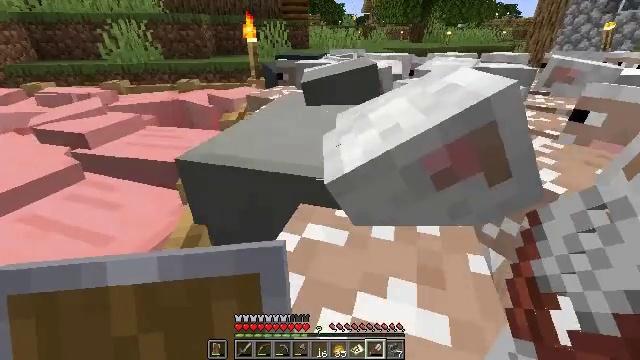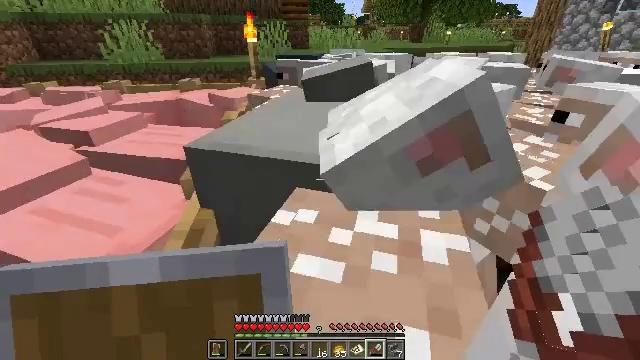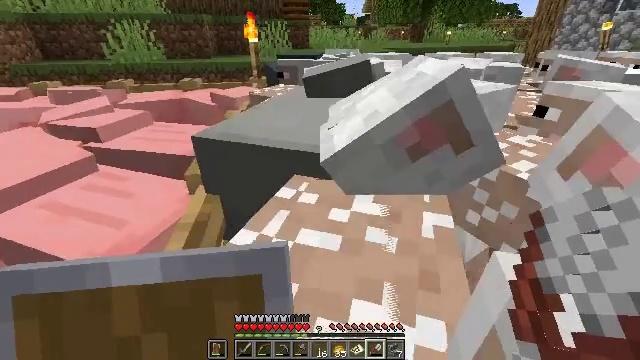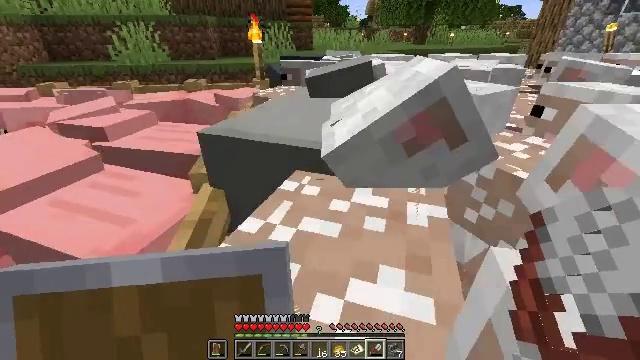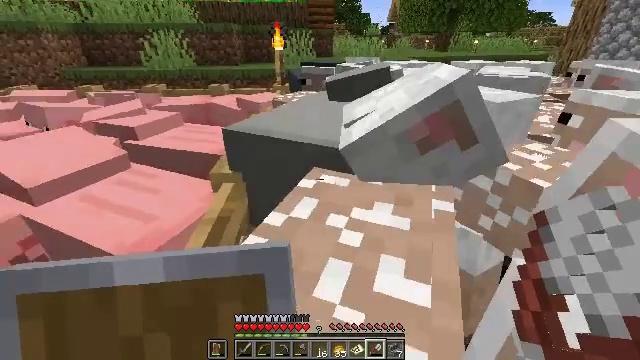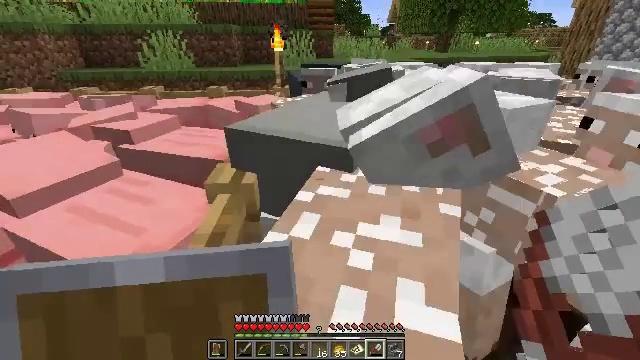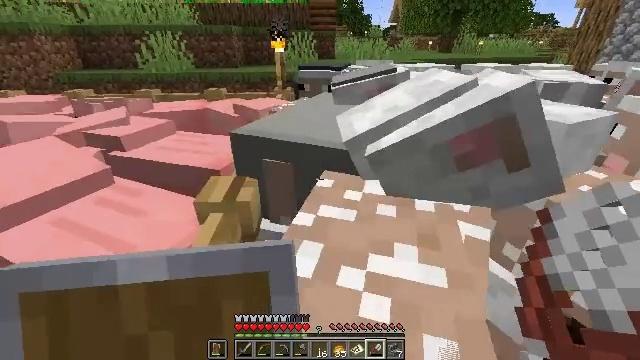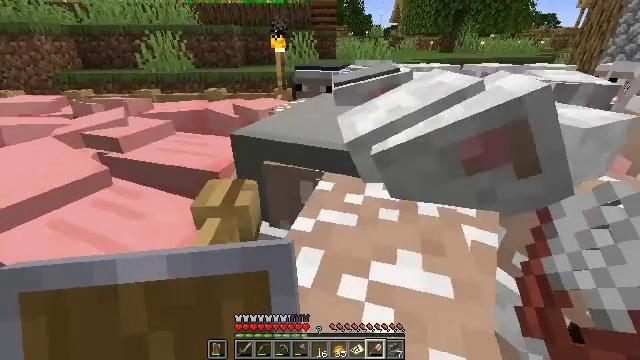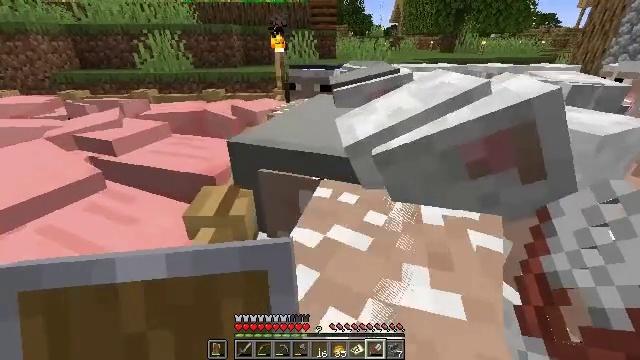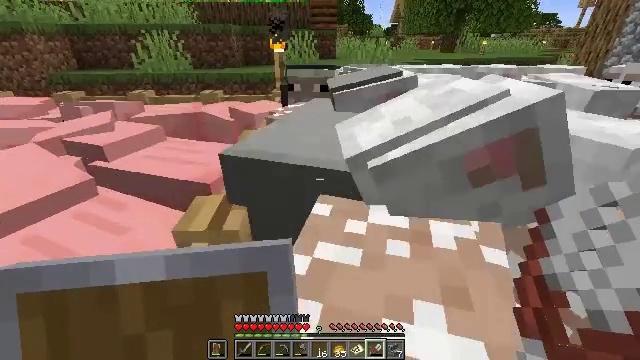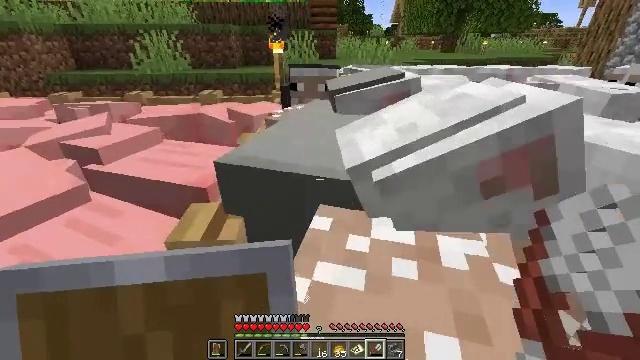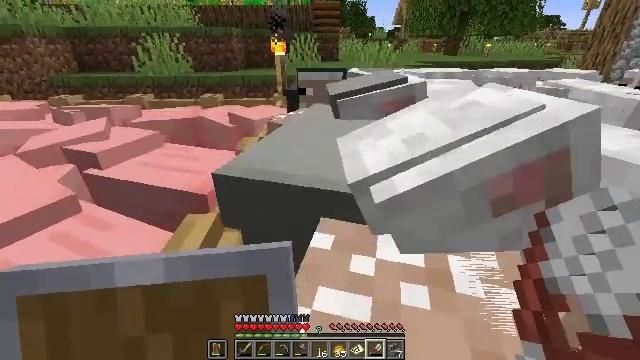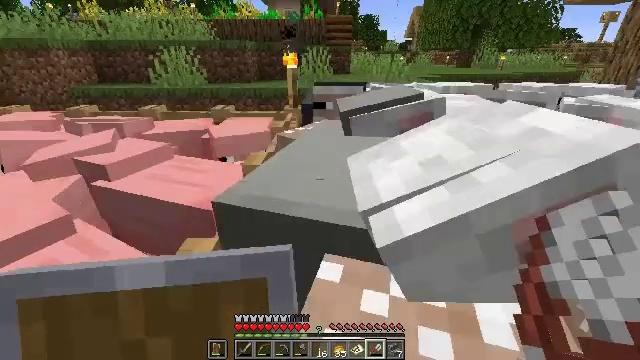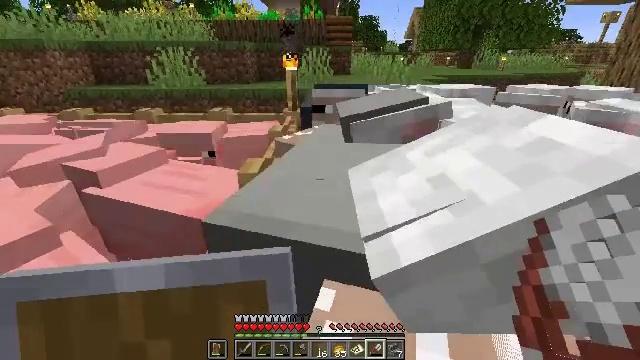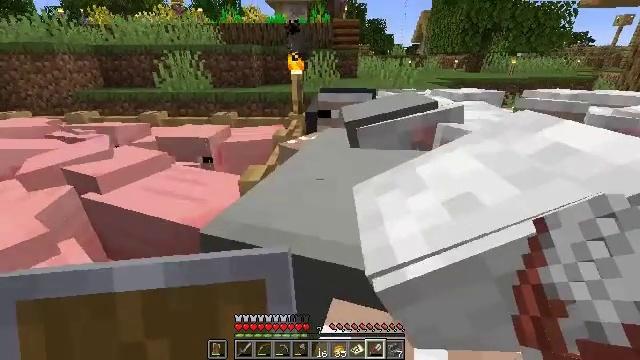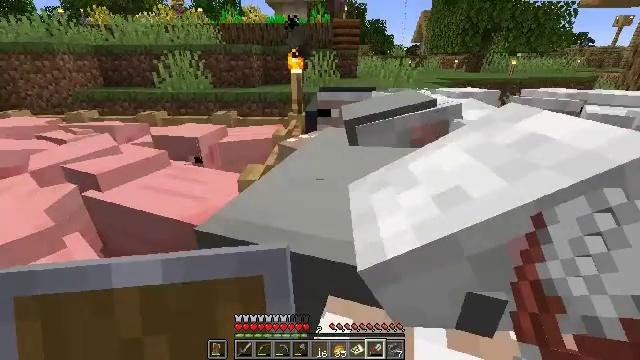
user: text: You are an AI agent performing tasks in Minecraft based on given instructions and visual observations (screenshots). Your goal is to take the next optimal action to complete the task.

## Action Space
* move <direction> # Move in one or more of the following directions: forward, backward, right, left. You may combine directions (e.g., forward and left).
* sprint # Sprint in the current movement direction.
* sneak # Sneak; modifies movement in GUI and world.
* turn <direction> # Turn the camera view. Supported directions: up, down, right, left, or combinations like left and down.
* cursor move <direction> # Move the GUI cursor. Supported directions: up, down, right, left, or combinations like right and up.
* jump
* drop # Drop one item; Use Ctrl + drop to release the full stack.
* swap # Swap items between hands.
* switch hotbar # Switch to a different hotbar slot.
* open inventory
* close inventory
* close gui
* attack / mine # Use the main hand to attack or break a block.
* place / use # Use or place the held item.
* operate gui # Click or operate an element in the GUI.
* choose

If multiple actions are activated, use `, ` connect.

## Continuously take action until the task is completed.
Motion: motion action
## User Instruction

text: Craft a blue banner.
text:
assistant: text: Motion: use / place
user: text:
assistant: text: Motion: use / place
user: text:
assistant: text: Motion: use / place
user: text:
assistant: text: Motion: move forward, turn left and up, use / place
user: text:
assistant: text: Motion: move forward, use / place
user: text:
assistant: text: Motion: move forward, use / place
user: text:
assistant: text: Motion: move forward, use / place
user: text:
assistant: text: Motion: move forward, use / place
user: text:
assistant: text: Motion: move forward, use / place
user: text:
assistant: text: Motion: move forward, use / place
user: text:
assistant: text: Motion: move forward, use / place
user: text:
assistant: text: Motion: move forward, turn left and up
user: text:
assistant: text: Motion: move forward, use / place
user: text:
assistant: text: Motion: turn left, use / place
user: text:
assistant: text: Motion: use / place
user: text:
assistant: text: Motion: use / place
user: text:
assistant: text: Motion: use / place
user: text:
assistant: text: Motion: use / place
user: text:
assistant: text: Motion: use / place
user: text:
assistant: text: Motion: move forward, use / place
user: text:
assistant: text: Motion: move forward, use / place
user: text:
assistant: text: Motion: move forward, use / place
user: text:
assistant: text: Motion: move forward, use / place
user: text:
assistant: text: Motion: move forward, use / place
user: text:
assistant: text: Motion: move forward, use / place
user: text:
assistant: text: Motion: move forward, use / place
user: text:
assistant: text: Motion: move forward, use / place
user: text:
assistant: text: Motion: move forward, use / place
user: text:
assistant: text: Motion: move forward, turn right, use / place
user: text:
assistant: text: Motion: move forward, use / place